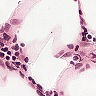
Metastatic tissue present: no